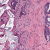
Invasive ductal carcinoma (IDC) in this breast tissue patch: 1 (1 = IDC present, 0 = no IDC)